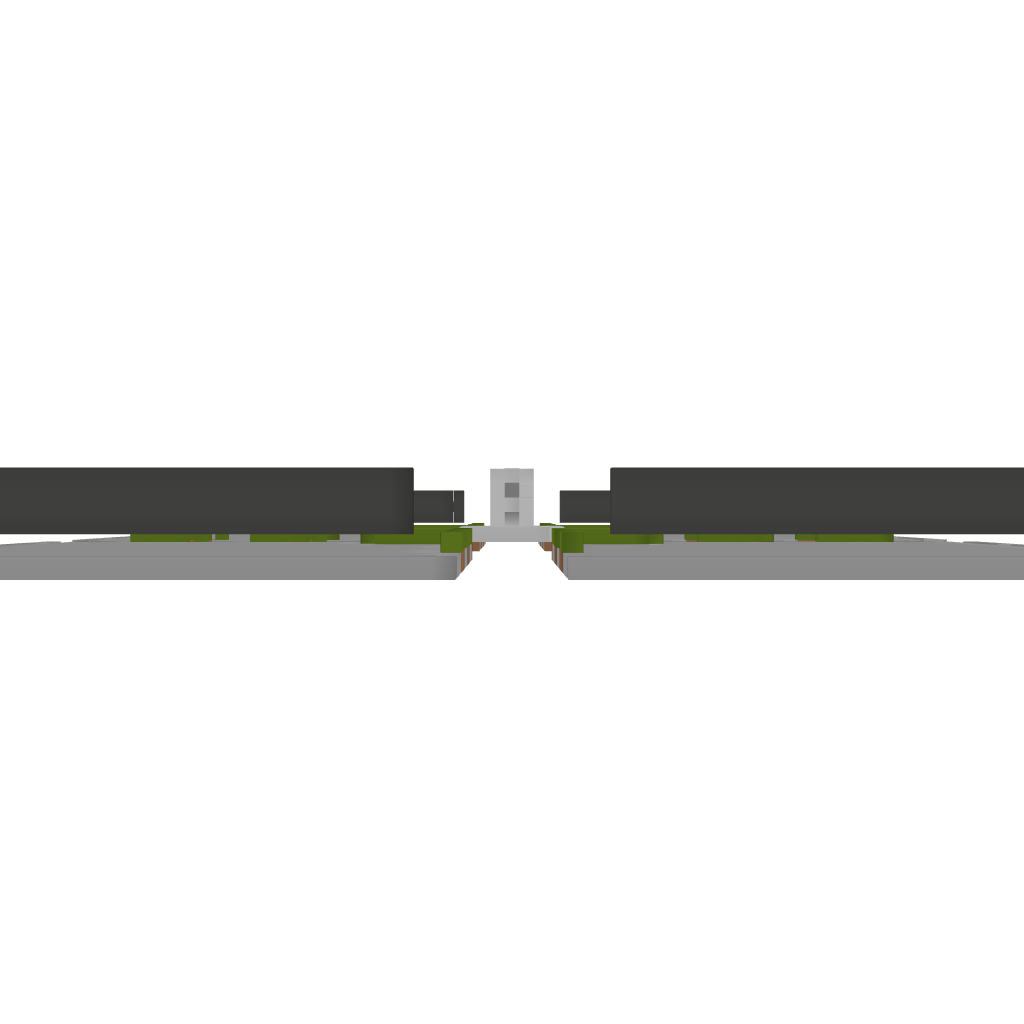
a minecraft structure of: Roman Garden